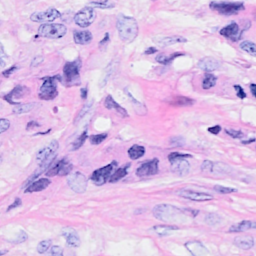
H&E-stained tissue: Breast